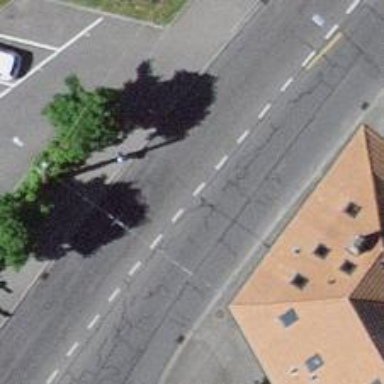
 and exclusive lanes for cycling in both directions."